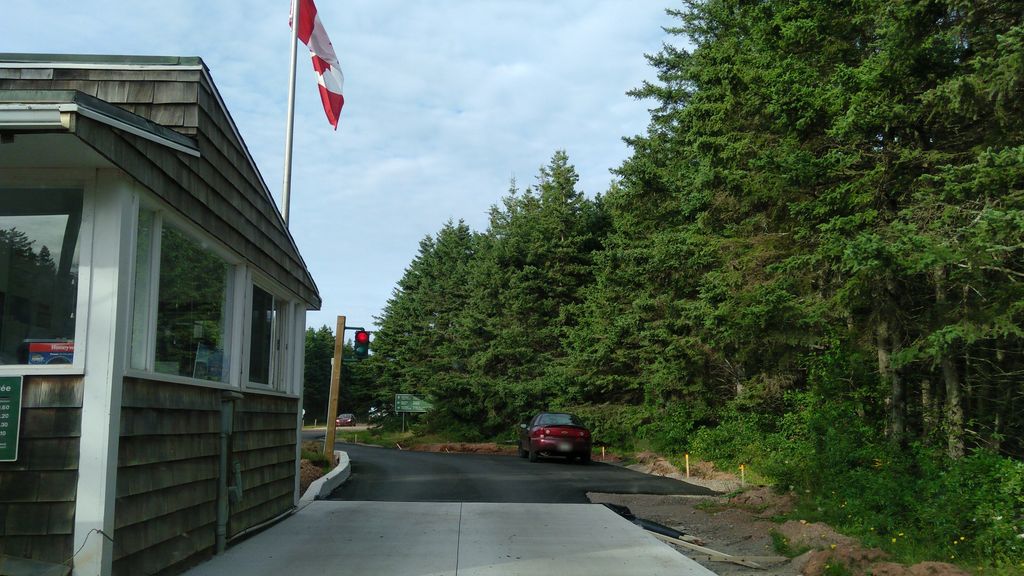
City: charlottetown